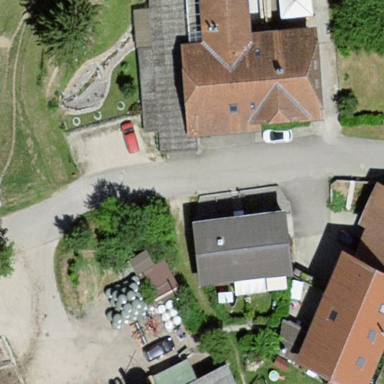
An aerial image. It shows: Farm building.